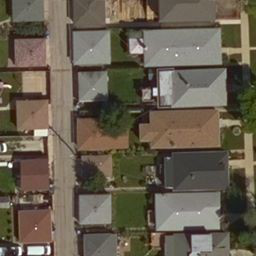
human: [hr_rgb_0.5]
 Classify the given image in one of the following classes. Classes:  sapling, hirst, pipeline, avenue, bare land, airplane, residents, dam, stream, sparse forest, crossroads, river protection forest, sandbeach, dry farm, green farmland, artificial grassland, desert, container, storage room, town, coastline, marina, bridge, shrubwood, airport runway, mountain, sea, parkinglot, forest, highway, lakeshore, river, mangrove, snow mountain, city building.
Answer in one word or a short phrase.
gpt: residents